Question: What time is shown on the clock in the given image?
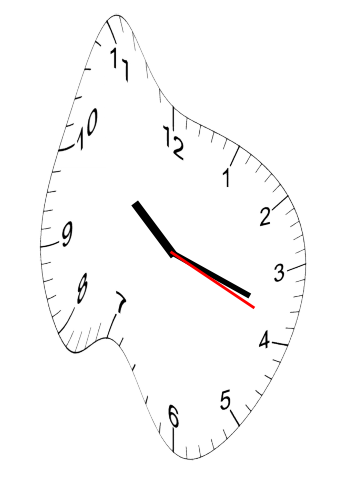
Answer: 10:18:19